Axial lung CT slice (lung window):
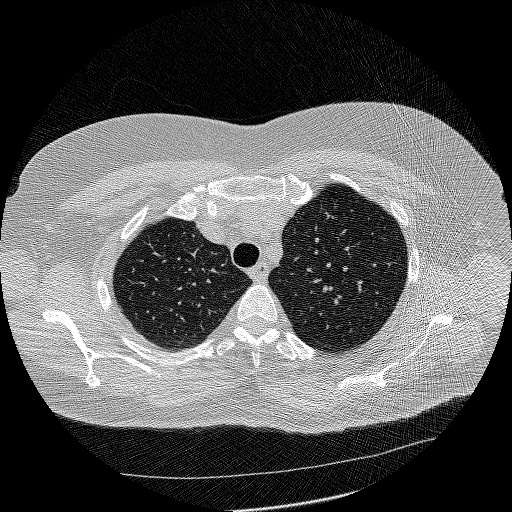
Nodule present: no